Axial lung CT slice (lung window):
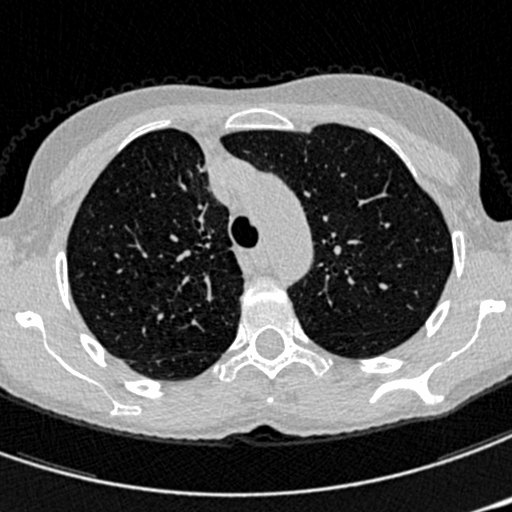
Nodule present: no